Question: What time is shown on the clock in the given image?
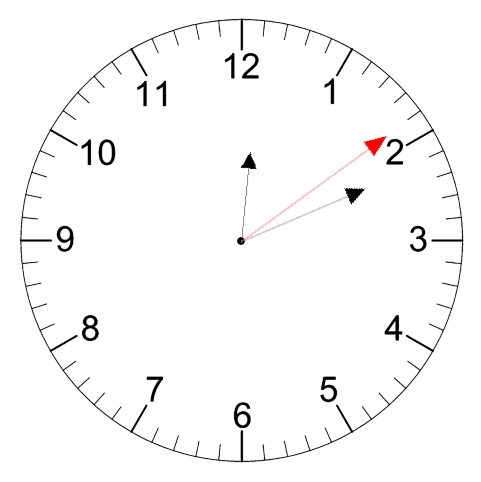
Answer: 12:11:09